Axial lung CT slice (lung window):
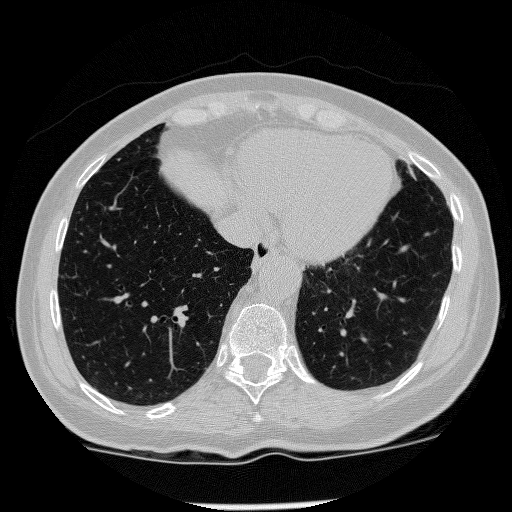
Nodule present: no